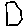
Label: hexagon